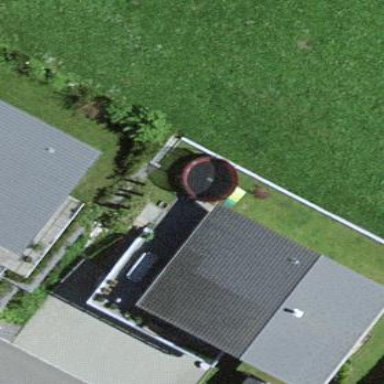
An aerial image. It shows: Simple and straightforward house.